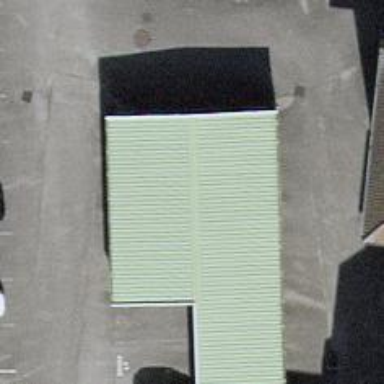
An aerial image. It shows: Group of garages.